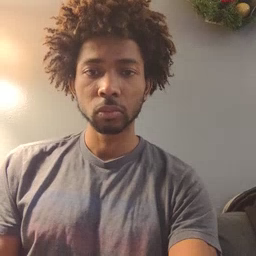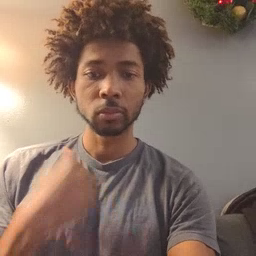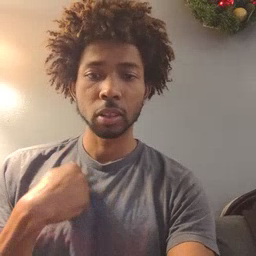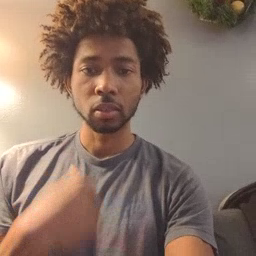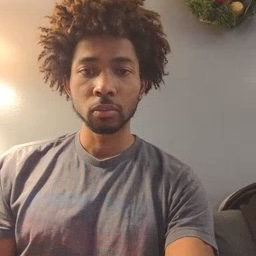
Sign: bath